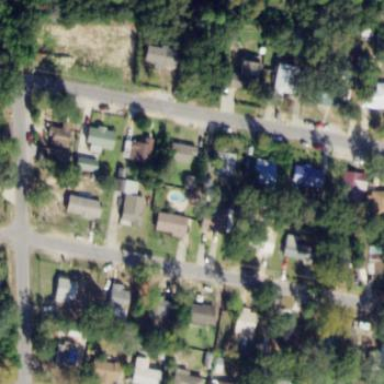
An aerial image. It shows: This residential area consists of single-family homes.